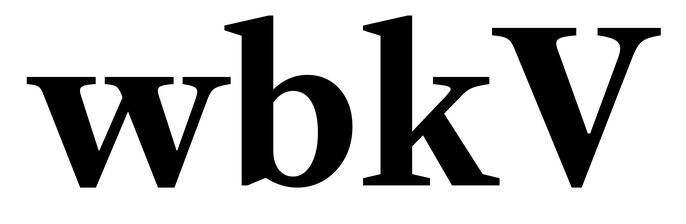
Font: LibreCaslonText_Bold